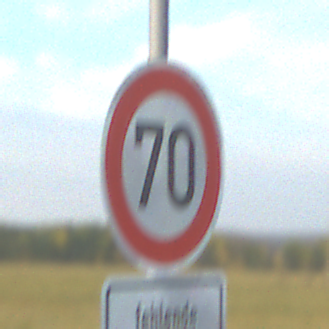
Verkehrszeichen: Geschwindigkeit70
Zusatzzeichen unten: HinweiseAufGefahrenDurchVerbaleAngabe7
Umgebung: Outdoor, Nature
Tageszeit: SunriseSunset
Wetter: PartlyCloudy
Licht: Natural
Jahreszeit: NotSpecified
Kontrast: MediumContrast